You are looking at the wavelet scalogram of a bearing's acceleration signal. Based on the visible evidence, which condition applies: normal, inner_race, outer_race, ball?
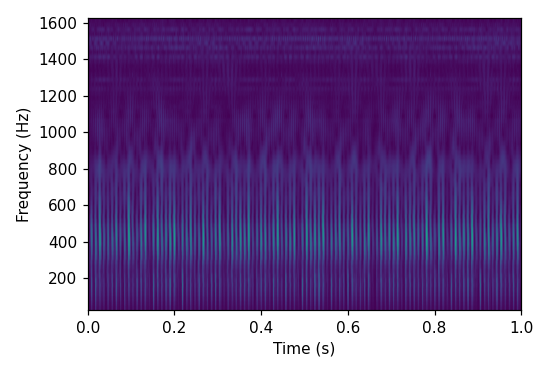
Answer: outer_race